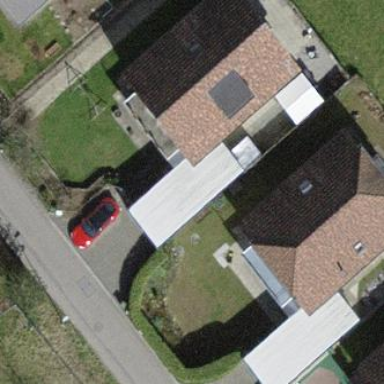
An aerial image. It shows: Garage building.